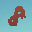
Label: 8